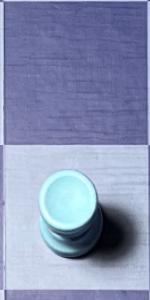
Label: Rook_White